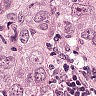
Metastatic tissue present: yes